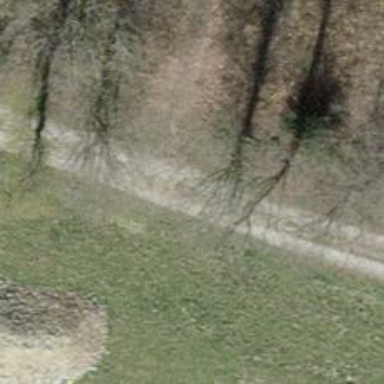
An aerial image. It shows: Dirt path.